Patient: sex F, age 69
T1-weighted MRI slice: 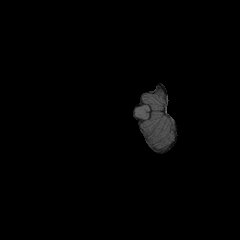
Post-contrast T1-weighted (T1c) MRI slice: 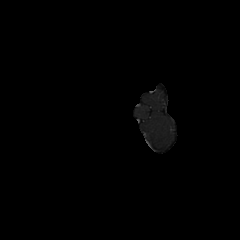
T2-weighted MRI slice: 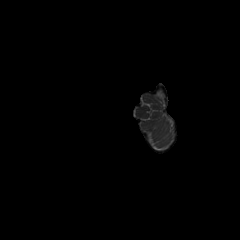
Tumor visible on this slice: no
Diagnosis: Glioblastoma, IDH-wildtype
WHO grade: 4